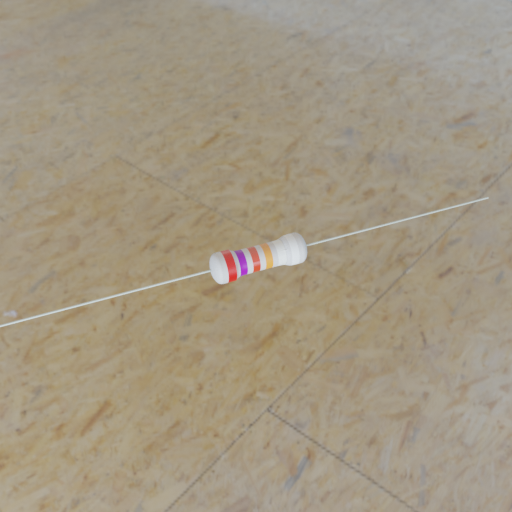
Resistor colour bands (in order): red, violet, red, orange, white, white